Question: I would ask what is name of this UI component:

I need a make something like this in my app., so I will very happy if you answer me :)
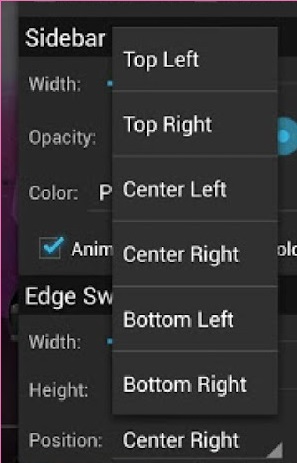
Answer: It is called as Spinners in android.... here is a link for a tutorial that will help u creating one.
<URL>
You can find the official documentation <URL>